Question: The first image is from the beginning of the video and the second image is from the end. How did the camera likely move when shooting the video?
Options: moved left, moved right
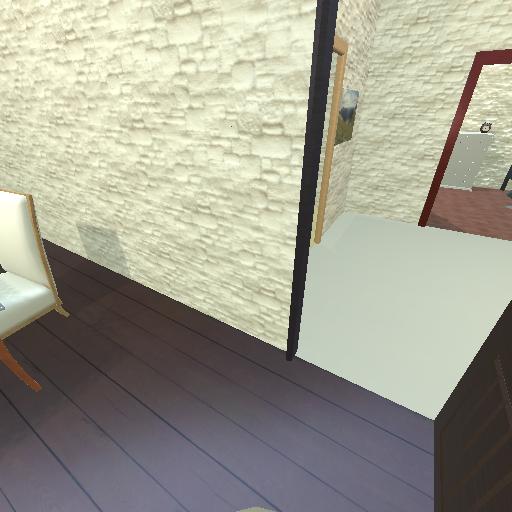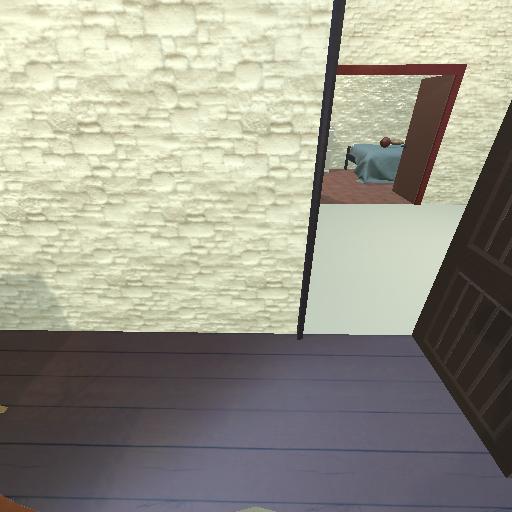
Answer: moved left